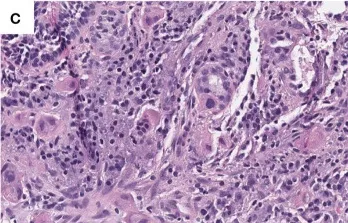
(C) H&E staining of lung tumor.
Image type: pathology (h&e)